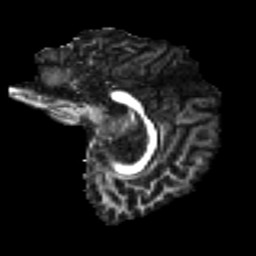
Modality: FA
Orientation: sagittal
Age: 20
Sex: male
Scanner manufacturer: ge
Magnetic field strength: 3 T
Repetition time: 7.8 s
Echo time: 0.0606 s